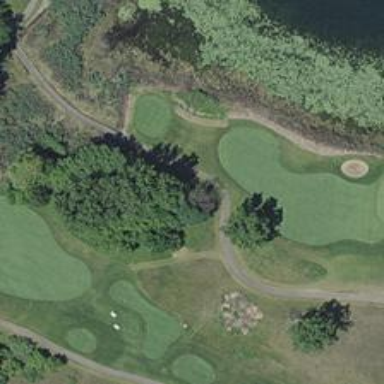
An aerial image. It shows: Rough grassy area used for golf.